Question: How to store usernames into 'mysql' ? . I am .But it print in mysql is marks. So i did't get any idea about this please suggest me what to do?.
'''
<?php
header('content-type:text/html; charset=utf-8');
mysql_connect('localhost','root','');
mysql_select_db('noorbiz');
mysql_query("set names utf8");
list($id,$name)=mysql_fetch_row(mysql_query('SELECT * FROM poll_categories'));
echo $name;
?>
This is Database Table:
CREATE TABLE IF NOT EXISTS 'poll_categories' (
'category_id' tinyint(2) NOT NULL auto_increment,
'category_name' varchar(50) character set utf8 collate utf8_bin NOT NULL default '',
PRIMARY KEY ('category_id')
) ENGINE=MyISAM DEFAULT CHARSET=utf8 AUTO_INCREMENT=2 ;
INSERT INTO 'poll_categories' ('category_id', 'category_name') VALUES
(1, 'lbnn y bld SGyr blqlb kbyr');
'''
If Run above code it shows Marks in mysql> But I want store the same formt of .

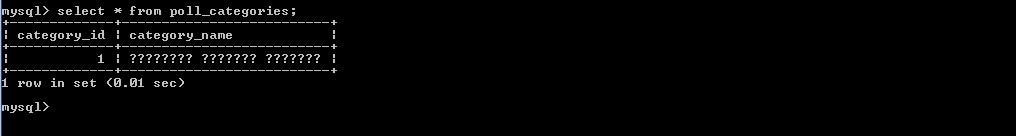
Answer: For Arabic tries this
1. set MySQL charset: UTF-8 Unicode (utf8)
2. Set MySQL connection collation: utf8_general_ci
3. Set database and table collations are set to:utf8_general_ci orutf8_unicode_ci mysql_query("SET NAMES 'utf8'"); mysql_query('SET CHARACTER SET utf8');
<URL>